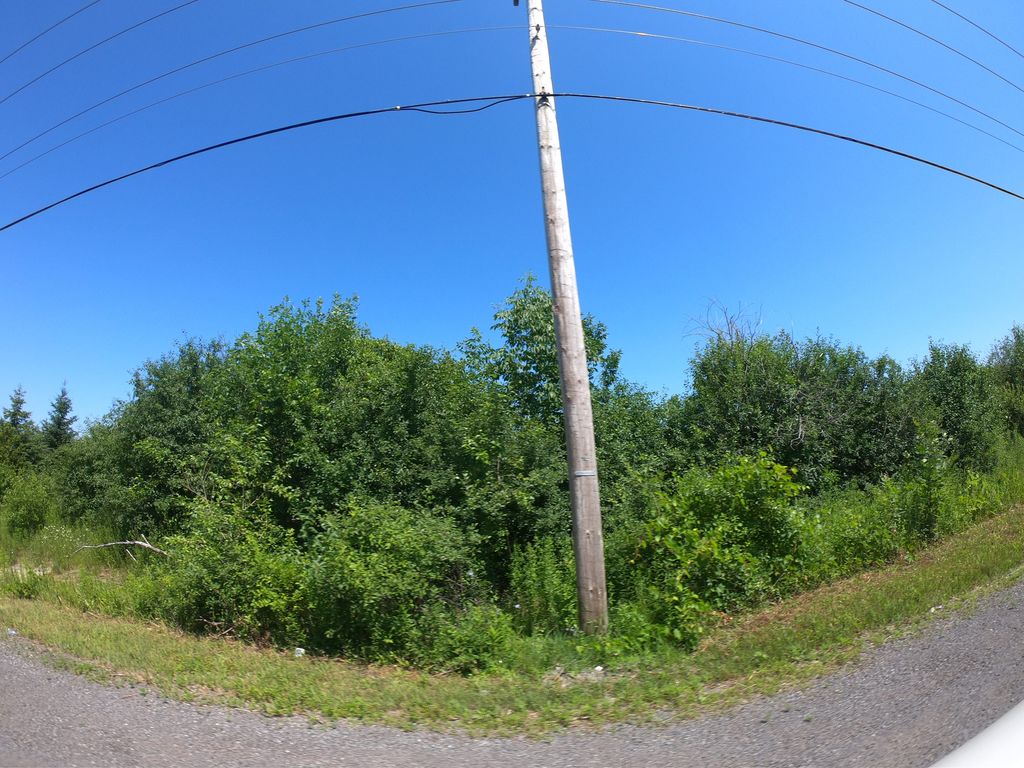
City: ottawa-gatineau